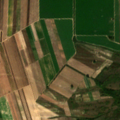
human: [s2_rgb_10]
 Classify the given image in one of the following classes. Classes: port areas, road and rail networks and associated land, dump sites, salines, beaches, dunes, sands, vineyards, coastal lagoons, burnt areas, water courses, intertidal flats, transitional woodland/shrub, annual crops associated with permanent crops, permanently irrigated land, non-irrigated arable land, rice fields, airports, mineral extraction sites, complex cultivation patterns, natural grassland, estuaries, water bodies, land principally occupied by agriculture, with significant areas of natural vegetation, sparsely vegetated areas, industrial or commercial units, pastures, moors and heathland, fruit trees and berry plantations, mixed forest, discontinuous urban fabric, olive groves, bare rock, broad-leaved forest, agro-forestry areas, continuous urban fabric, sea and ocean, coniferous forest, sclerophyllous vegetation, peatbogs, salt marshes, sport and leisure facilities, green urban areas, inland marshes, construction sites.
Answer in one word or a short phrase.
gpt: non-irrigated arable land, transitional woodland/shrub